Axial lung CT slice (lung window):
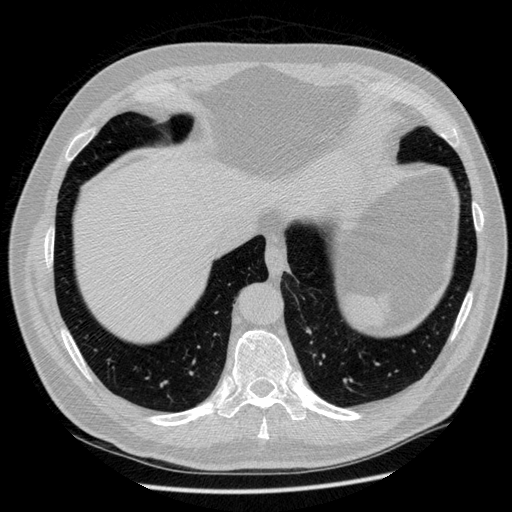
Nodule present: no